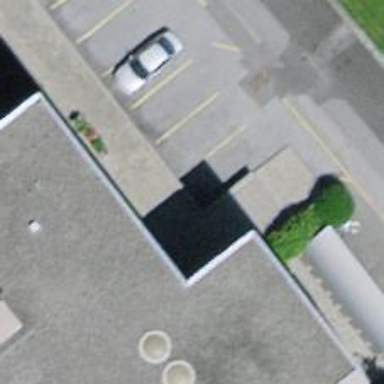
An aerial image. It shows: Charging station.